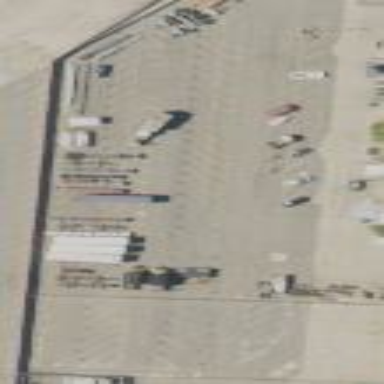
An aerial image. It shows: Parking area with asphalt surface.